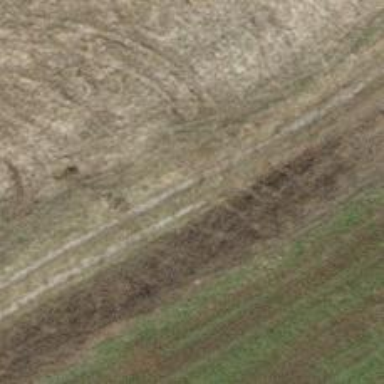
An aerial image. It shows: Gravel track with track type of grade3.